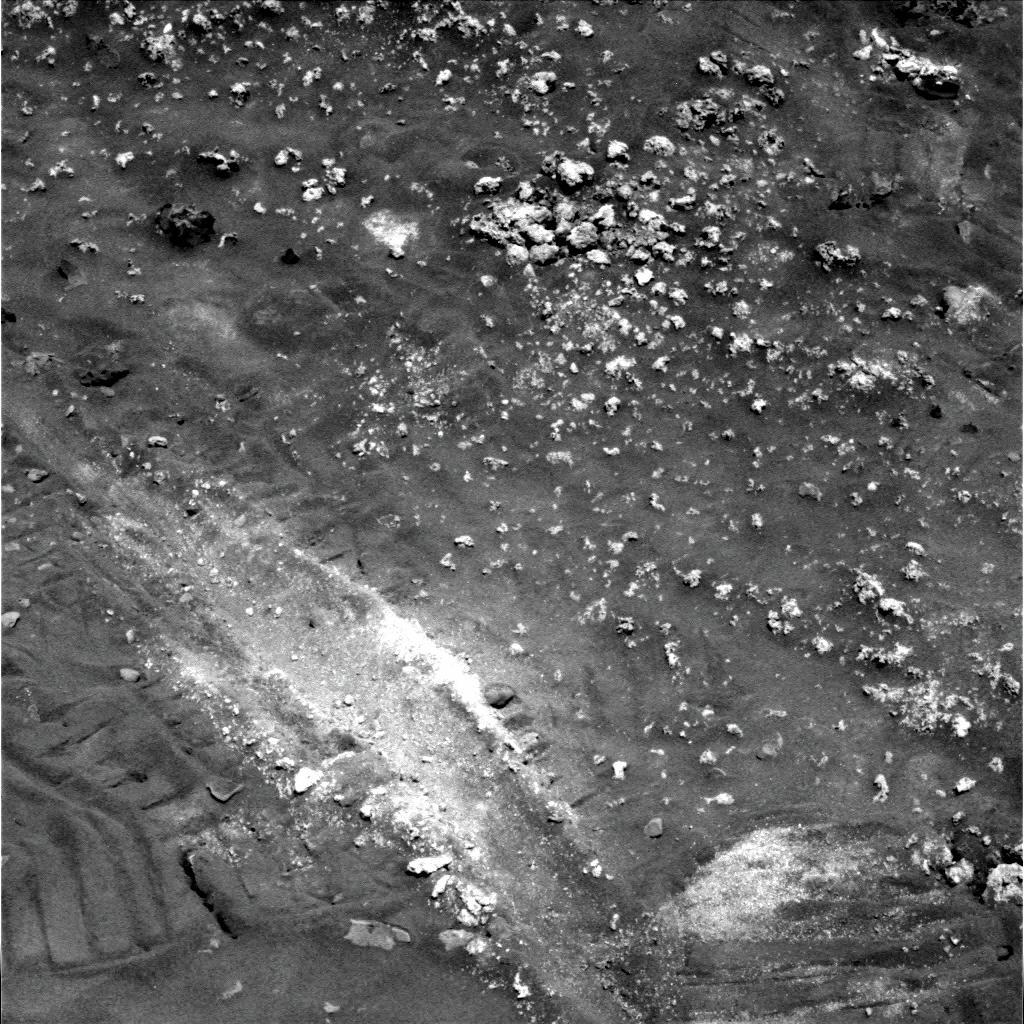
Terrain classes present: Gravel / Sand / Soil, Rock, Track